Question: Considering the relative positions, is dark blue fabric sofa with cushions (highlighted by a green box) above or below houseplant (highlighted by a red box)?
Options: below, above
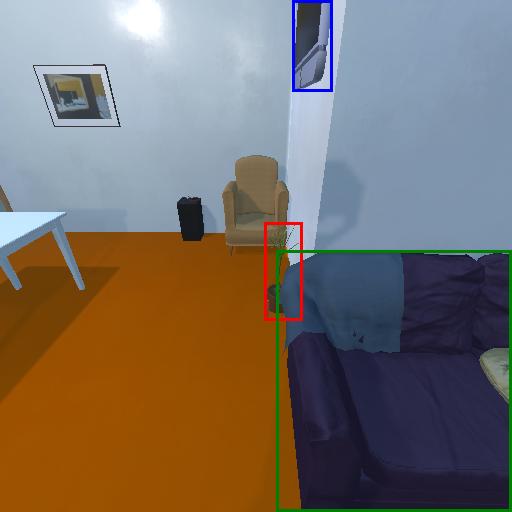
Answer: below